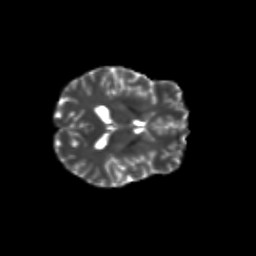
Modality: T2w
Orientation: axial
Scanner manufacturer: siemens
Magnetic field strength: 3 T
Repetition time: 9.2 s
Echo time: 0.084 s